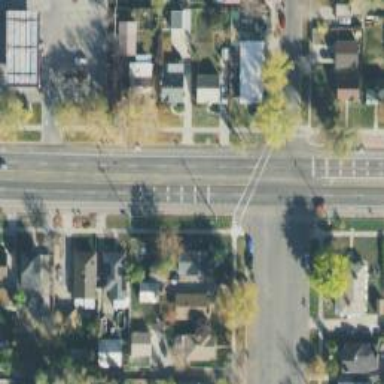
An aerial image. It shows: Uncontrolled road crossing with lines markings.